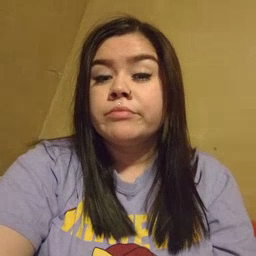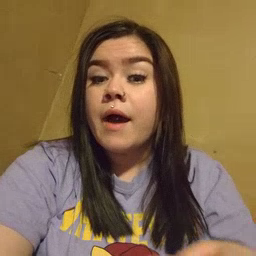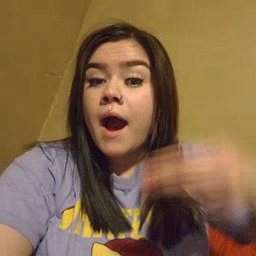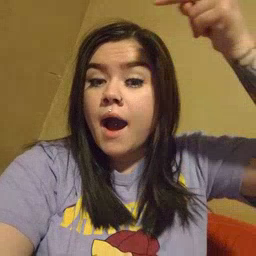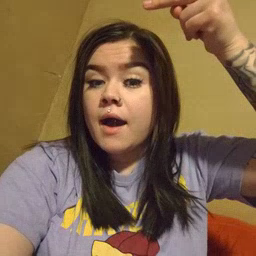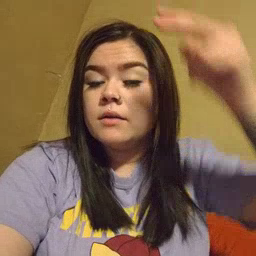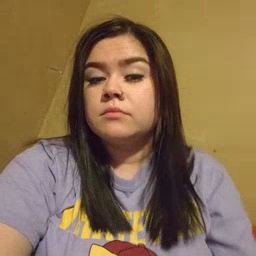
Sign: high